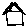
Label: house